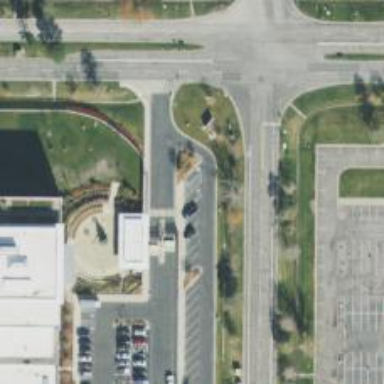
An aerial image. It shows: Parking space is available.